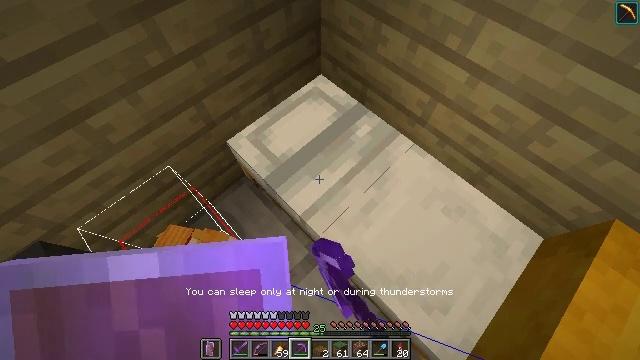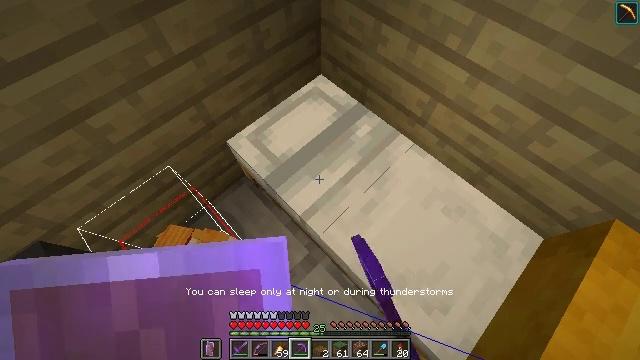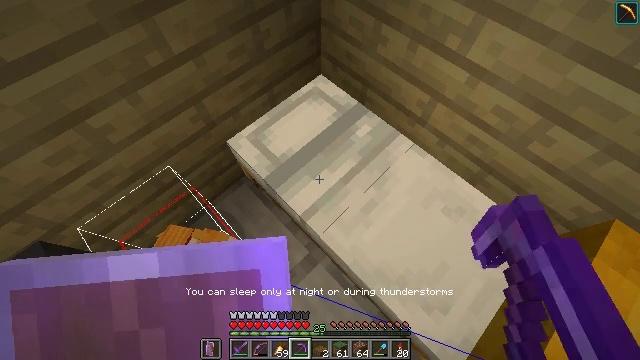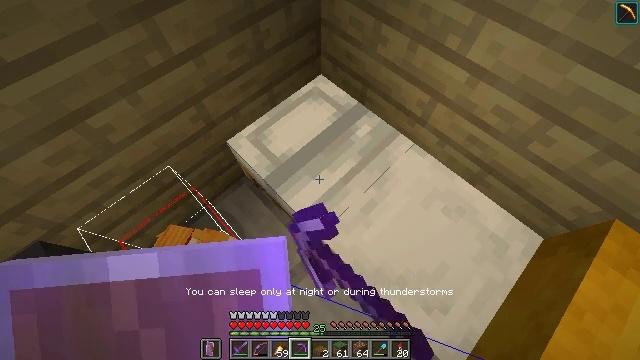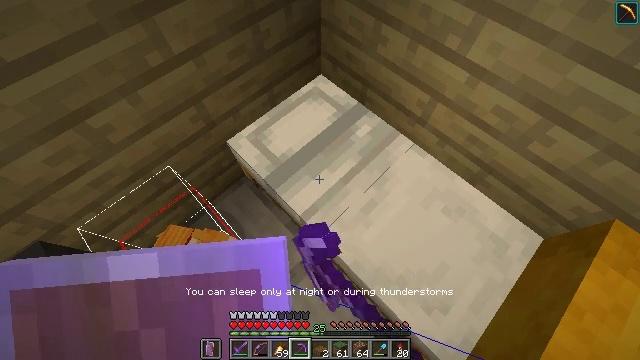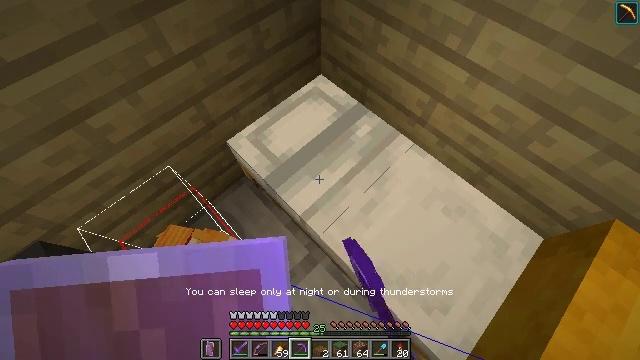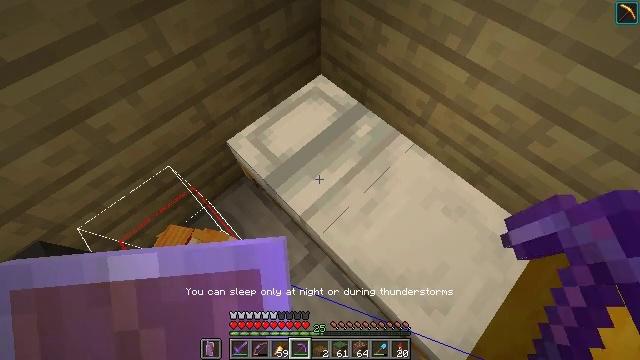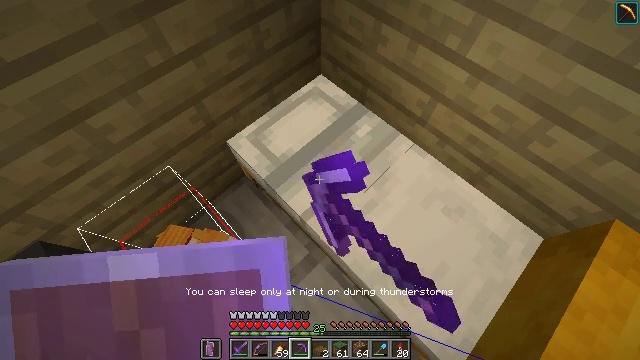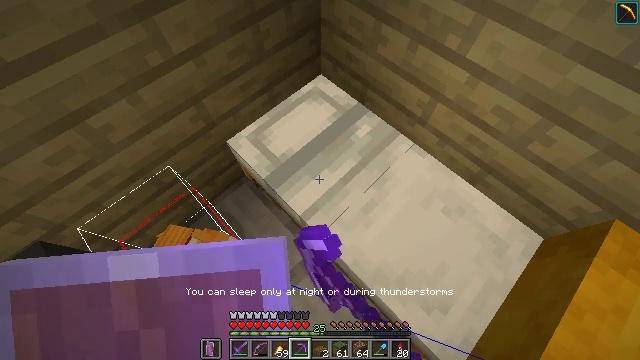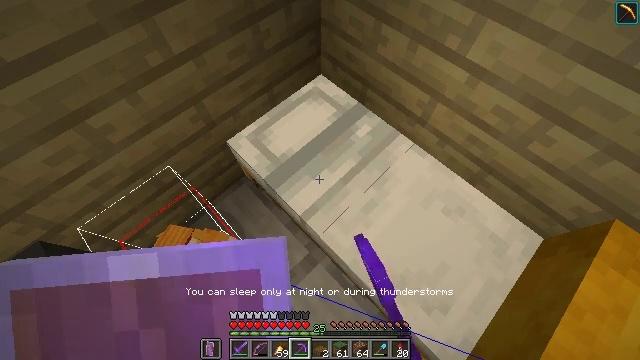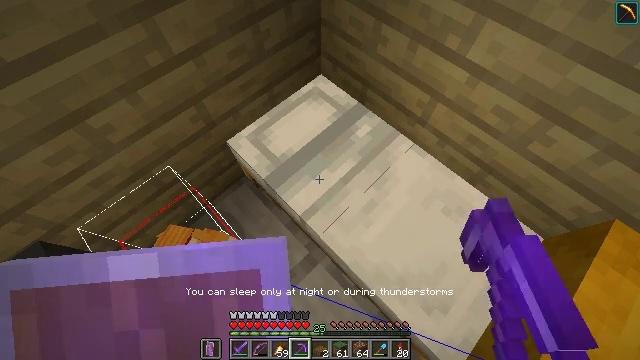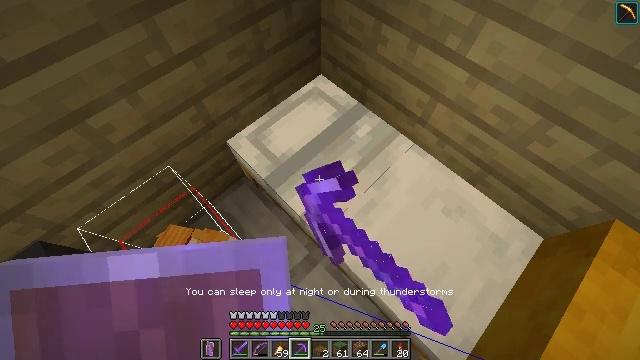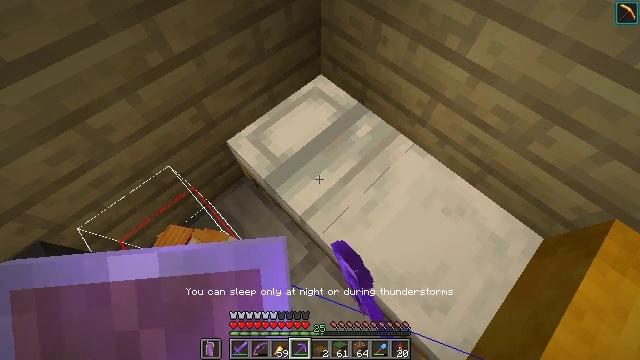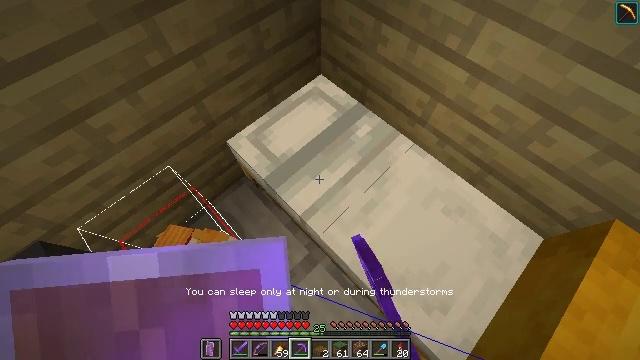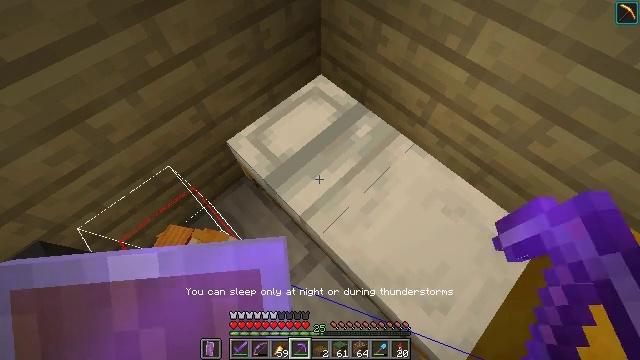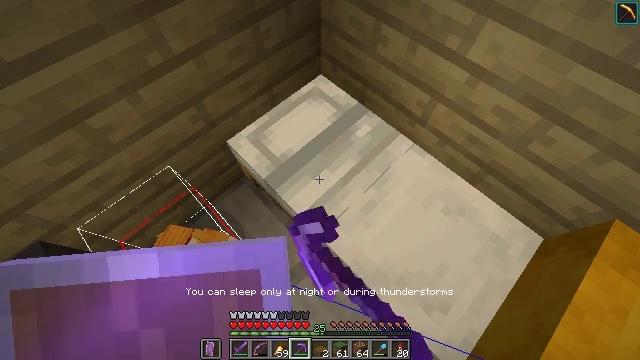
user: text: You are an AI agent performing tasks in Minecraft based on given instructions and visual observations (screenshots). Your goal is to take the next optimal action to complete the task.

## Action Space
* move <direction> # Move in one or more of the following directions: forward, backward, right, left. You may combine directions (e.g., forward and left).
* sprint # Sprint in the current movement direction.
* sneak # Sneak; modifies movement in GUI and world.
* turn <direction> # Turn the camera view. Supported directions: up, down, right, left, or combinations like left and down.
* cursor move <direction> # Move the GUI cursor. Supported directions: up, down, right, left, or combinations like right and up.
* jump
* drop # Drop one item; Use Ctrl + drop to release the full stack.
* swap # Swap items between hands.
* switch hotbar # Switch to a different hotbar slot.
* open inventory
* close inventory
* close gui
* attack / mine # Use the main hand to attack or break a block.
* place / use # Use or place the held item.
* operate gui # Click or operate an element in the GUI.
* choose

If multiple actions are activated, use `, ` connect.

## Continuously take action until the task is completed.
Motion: motion action
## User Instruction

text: Collect the brown shulker box for storage.
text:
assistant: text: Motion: use / place
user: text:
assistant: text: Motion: use / place
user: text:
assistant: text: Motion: use / place
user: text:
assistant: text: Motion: use / place
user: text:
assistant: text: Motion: use / place
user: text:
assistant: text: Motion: use / place
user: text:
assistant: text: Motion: use / place
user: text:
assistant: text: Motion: use / place
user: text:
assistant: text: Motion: use / place
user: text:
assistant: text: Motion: use / place
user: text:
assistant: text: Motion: use / place
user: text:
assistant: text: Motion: use / place
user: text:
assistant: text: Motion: use / place
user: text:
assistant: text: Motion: use / place
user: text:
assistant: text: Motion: use / place
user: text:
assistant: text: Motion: use / place
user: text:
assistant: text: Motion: use / place
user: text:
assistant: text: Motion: use / place
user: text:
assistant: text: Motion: use / place
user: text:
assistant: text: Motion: use / place
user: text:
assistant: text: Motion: use / place
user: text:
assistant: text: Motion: use / place
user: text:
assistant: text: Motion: use / place
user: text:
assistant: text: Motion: use / place
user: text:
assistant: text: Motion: use / place
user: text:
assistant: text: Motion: use / place
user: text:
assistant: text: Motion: use / place
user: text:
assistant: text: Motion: use / place
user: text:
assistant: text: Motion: use / place
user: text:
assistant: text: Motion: use / place